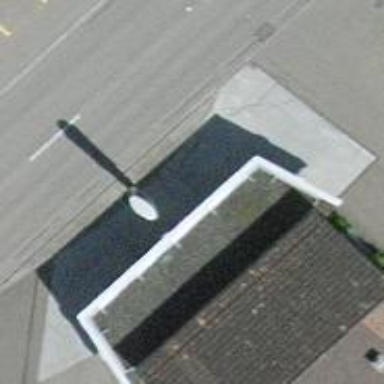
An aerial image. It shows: Fuel station.